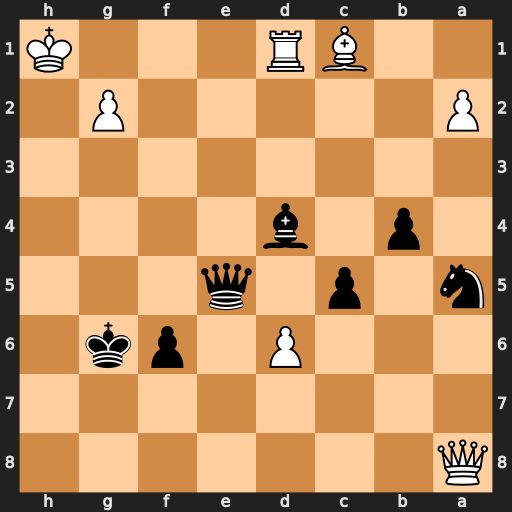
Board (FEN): Q7/8/3P1pk1/n1p1q3/1p1b4/8/P5P1/2BR3K
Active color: b
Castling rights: -
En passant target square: -
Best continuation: Qh5#